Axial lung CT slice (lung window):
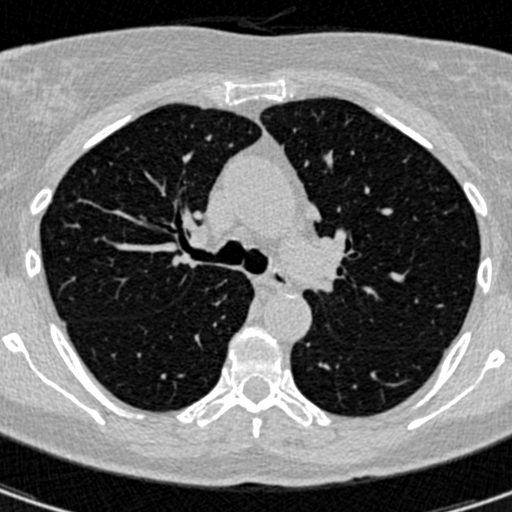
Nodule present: no